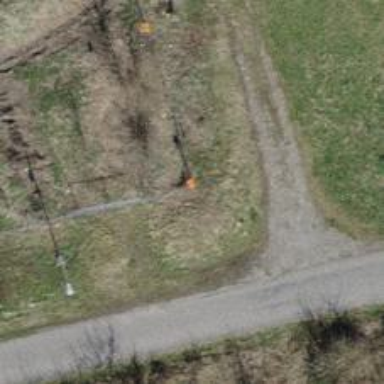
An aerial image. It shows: Aerial marker.